Interaction volume radius: 5 \u00c5
Interaction volume height: 15 \u00c5
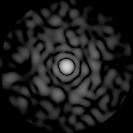
Disorder parameter: 0.8537